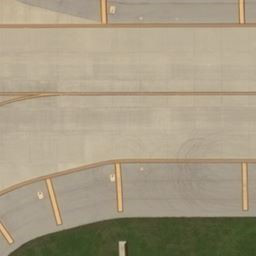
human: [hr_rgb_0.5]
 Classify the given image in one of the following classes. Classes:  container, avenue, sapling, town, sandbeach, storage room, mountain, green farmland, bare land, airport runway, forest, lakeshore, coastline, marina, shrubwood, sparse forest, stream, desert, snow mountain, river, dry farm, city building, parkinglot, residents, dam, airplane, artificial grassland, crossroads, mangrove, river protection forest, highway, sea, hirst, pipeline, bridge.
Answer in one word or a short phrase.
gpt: airport runway